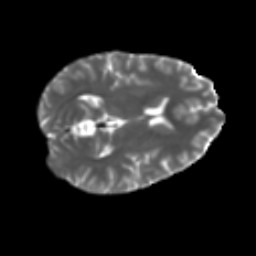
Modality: T2w
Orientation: axial
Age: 33
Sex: female
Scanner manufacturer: ge
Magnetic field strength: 3 T
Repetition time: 7.8 s
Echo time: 0.0608 s